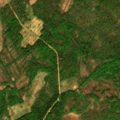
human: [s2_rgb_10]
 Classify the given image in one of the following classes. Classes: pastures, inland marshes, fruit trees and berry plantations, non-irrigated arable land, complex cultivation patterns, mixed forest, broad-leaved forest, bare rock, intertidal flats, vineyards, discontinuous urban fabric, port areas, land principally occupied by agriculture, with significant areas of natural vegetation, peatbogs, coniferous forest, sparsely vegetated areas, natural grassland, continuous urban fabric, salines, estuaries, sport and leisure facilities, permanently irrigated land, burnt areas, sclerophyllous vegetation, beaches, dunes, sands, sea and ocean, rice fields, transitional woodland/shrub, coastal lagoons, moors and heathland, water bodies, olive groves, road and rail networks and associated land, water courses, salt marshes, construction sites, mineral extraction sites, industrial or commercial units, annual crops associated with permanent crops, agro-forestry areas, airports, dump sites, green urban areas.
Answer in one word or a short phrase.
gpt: coniferous forest, mixed forest